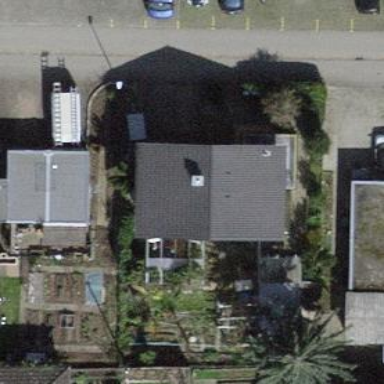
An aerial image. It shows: Building with tiled roof.